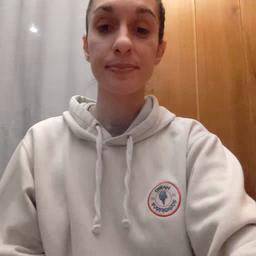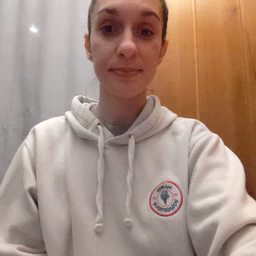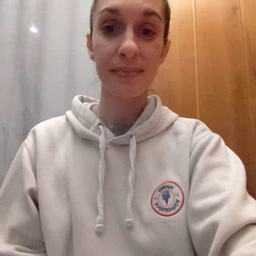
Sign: have